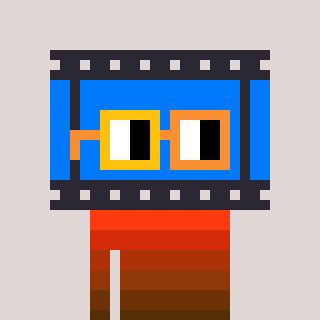
a pixel art character with square yellow and orange glasses, a film strip-shaped head and a grayscale-colored body on a warm background